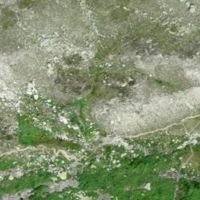
EUNIS habitat code: 31
Species observed at this site:
Oenanthe oenanthe